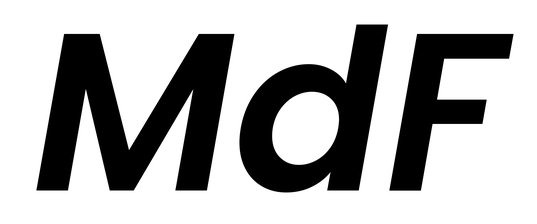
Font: Poppins-SemiBoldItalic